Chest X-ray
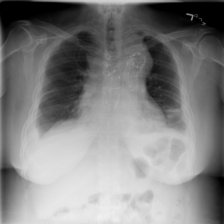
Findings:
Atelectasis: positive
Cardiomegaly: negative
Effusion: positive
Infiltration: negative
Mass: negative
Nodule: negative
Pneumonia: negative
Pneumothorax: negative
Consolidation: positive
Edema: negative
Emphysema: negative
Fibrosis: negative
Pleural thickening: negative
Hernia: negative